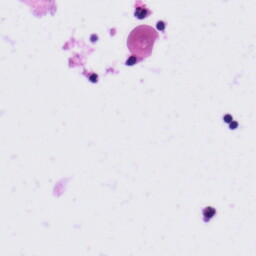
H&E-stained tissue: Tonsil